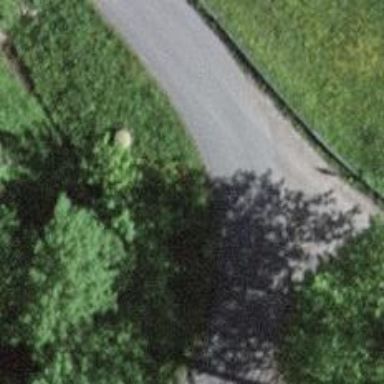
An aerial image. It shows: Unclassified road with grade1 track type.